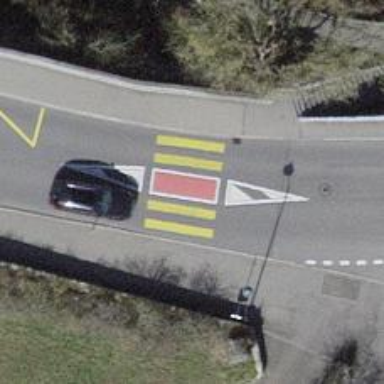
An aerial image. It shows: Uncontrolled crossing with yellow zebra marking and island in the middle.